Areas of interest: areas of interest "Haian Jiuzhou Tong Pharmaceutical Co., Ltd."
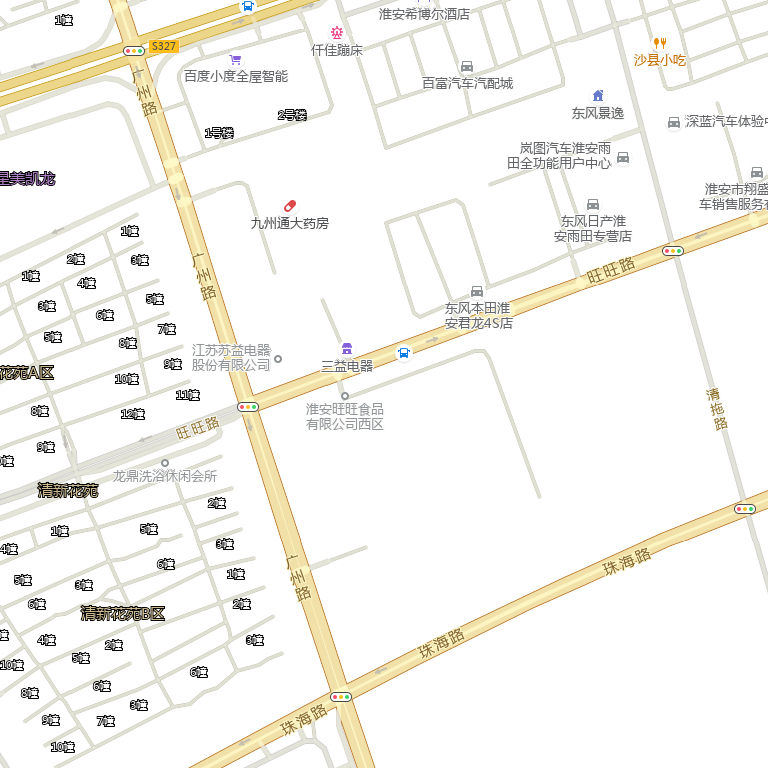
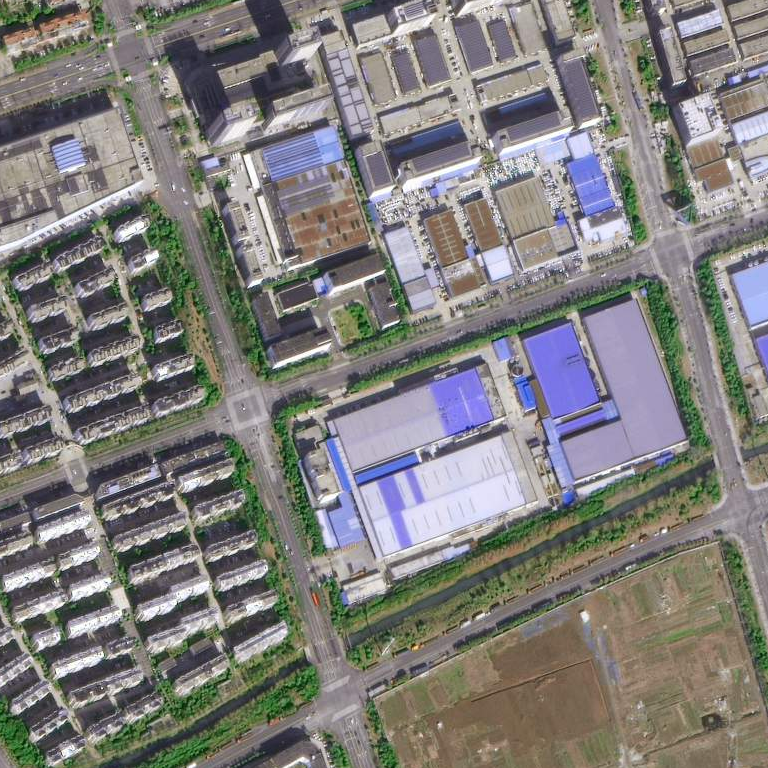